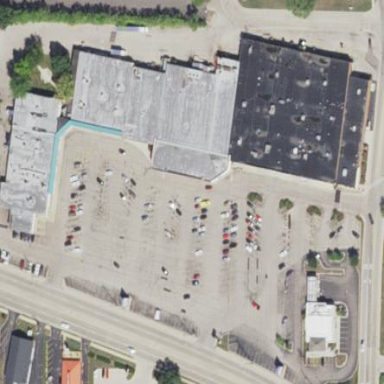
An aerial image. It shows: Retail building.